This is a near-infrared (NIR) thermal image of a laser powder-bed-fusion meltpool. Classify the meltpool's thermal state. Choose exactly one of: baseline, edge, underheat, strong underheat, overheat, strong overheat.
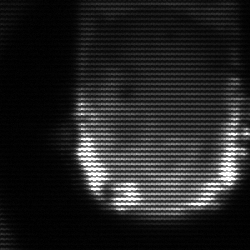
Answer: baseline